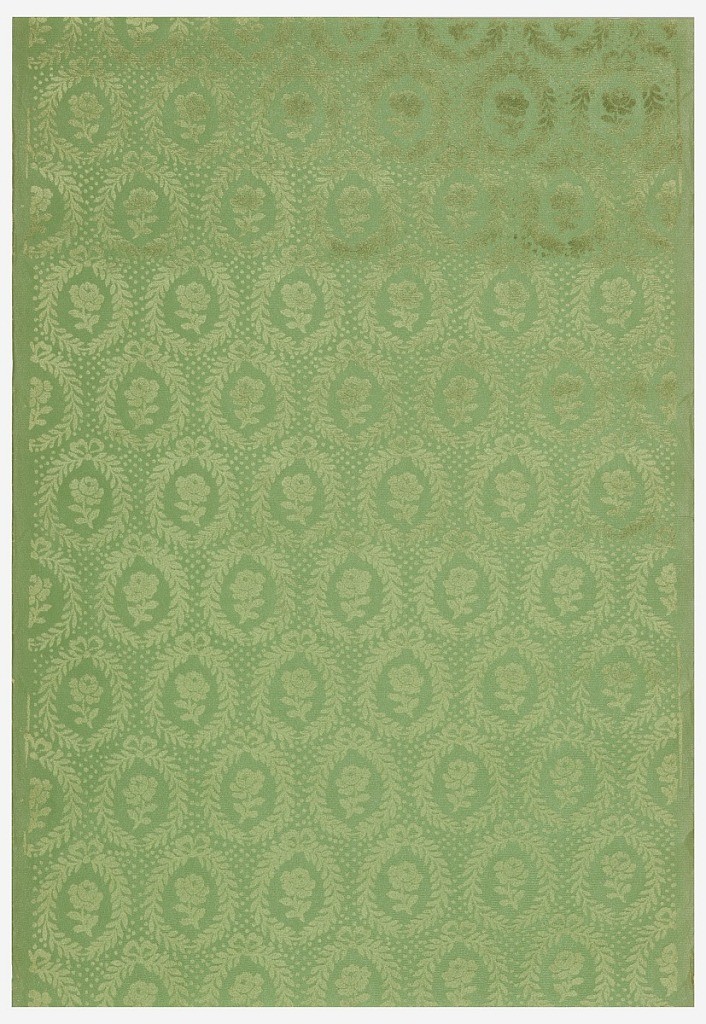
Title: Sidewall
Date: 1875–1900
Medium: Flocked
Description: Small gold laurel wreaths enclosing floral bouquets, on green flocked ground.